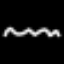
Label: squiggle